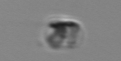
Label: Skeletonema